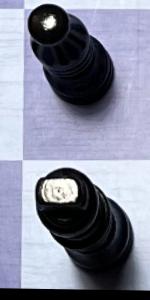
Label: King_Black